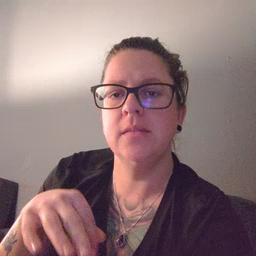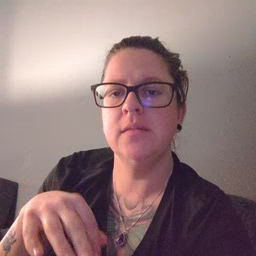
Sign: feet